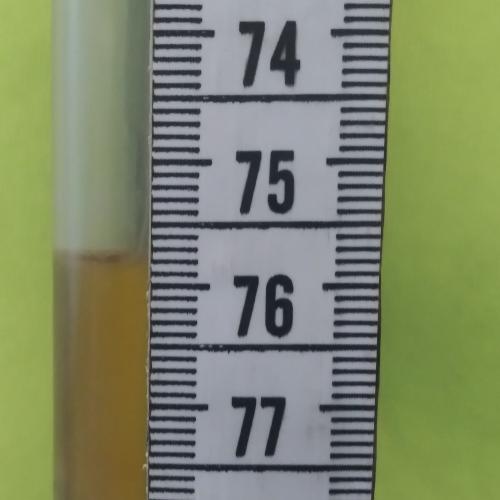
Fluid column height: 75.8 cm